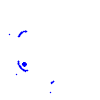
Particle: electron